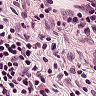
Metastatic tissue present: no